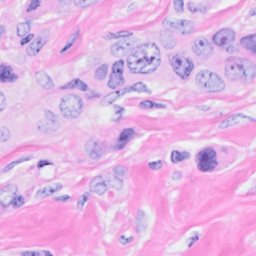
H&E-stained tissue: Breast